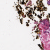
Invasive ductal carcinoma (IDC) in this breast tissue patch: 0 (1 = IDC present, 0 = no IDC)